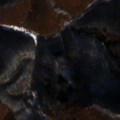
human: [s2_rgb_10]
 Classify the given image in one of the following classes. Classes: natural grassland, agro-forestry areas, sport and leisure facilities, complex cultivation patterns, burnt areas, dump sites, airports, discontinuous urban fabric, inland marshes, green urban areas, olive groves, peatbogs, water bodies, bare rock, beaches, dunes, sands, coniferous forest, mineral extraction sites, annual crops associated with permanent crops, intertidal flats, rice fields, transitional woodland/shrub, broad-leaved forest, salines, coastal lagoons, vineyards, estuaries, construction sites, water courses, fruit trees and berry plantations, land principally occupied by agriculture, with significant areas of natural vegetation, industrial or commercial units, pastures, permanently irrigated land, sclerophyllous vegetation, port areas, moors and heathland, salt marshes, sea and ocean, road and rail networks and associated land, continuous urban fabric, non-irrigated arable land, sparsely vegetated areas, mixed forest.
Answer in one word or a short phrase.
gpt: broad-leaved forest, transitional woodland/shrub